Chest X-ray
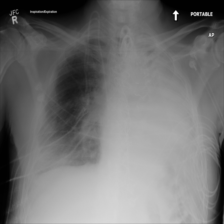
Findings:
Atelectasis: negative
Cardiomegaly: negative
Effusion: negative
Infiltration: negative
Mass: negative
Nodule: negative
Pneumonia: negative
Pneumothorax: negative
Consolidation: negative
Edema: negative
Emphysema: negative
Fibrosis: negative
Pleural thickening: negative
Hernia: negative